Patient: sex F, age 58
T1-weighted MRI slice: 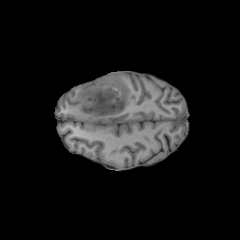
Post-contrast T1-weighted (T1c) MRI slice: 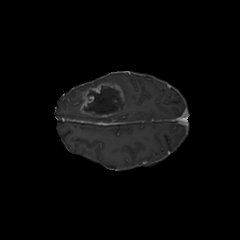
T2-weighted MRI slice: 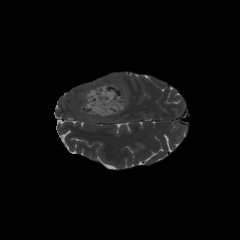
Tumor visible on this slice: yes
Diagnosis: Glioblastoma, IDH-wildtype
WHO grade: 4